Interaction volume radius: 10 \u00c5
Interaction volume height: 35 \u00c5
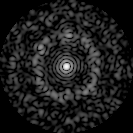
Disorder parameter: 0.813